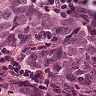
Metastatic tissue present: yes